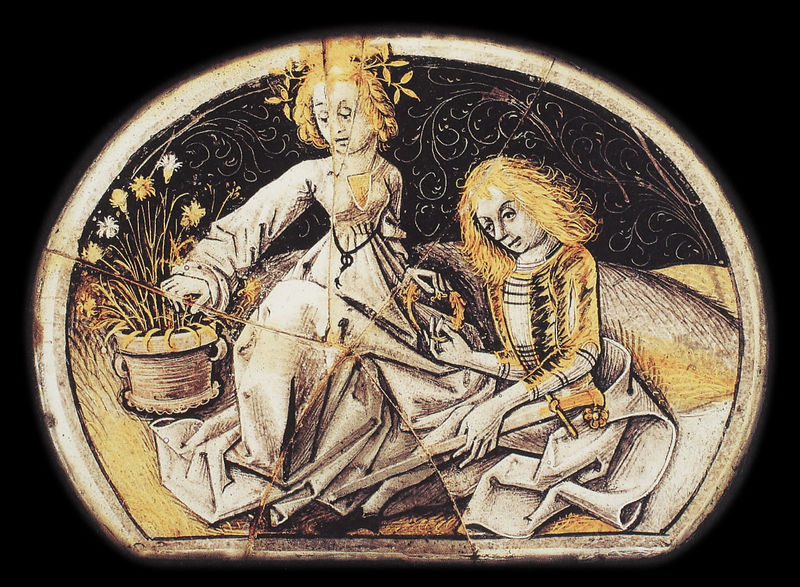
Titel: Vierpaßscheibe mit sitzendem Liebespaar
Institution: Frankfurt, Historisches Museum
Schlagwörter: gemälde, mann, weiß, frauen, gelb, menschen, mädchen, sitzen, blume, blumen, finger, frau, holz, kleid, kleider, schwarz, gürtel, ornament, blond, falten, stein, tot, hände, felder, gold, haare, paar, pflanze, pflanzen, rokoko, oval, rund, ranken, vase, blumentopf, topf, holzschnitt, liebe, zwei, kette, rast, sitzt, korb, junge, medaillon, porzellan, schwert, kachel, kranz, lorbeerkranz, ranke, mittelalter, blumenranken, schlüssel, jagen, scherben, ernten, minne, scherbe, pcknick, tottanz, böond